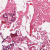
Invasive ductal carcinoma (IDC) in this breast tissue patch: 0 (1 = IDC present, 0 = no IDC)